Question: I'm using ASP.Net web api along with AngularJS to build a SPA. At this step I'm trying to retrieve a value from the response of a http post request, actually the saved id of last entry. I am getting the appropriate response but can't figure out the exact format of code to retrieve the value of the id from the response. I just need to know the exact format, I tried response.value.data.id but it didn't work for me. I also tried JSON.stringify(response) which doesn't provide the value object in the string.

Here's the function -
'''
$scope.save = function () {
var Patient = {
name: $scope.PatientName,
age: $scope.PatientAge,
contact: $scope.PatientContact,
address: $scope.PatientAddress
};
var response = patientService.post(Patient);
console.log(response);
//$location.path('/patient/' + $scope.PatientContact);
}
'''
And here's the http post request -
'''
this.post = function (Patient) {
var request = $http({
method: "post",
dataType: "json",
url: "/api/PatientsAPI",
data: Patient
});
return request;
}
'''
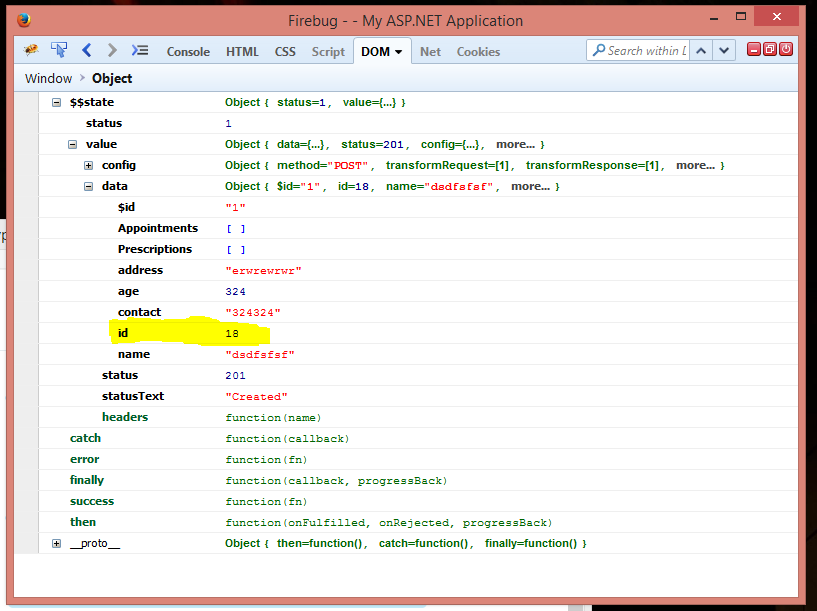
Answer: The $http function is returning a promise instead of the actual data.
So instead of 'var response = patientService.post(Patient);'
You can use
'''
var id;
patientService.post(Patient).then(function(response){
console.log(response);
id = response.value.data.id; // might not be correct, adjust according to response;
});
'''